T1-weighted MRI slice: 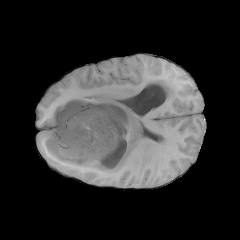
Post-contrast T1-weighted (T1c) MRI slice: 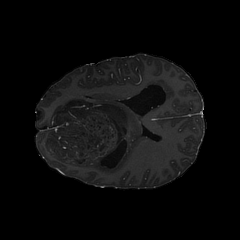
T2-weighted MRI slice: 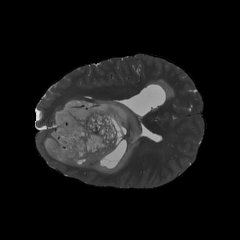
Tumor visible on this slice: yes